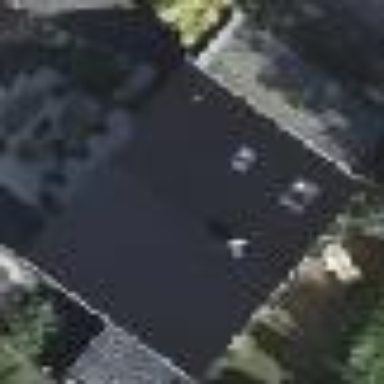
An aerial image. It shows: Detached building with gabled roof.